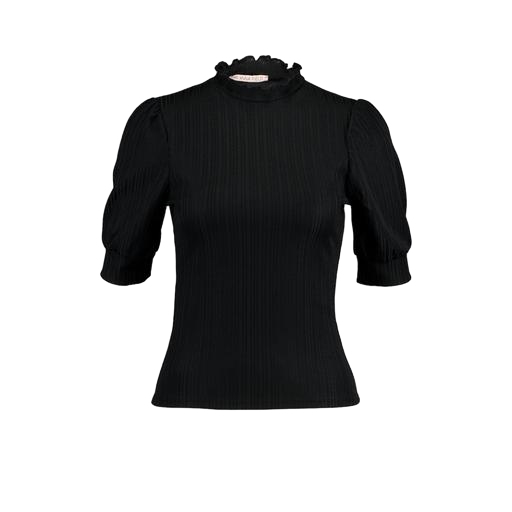
high-neck ribbed-jersey t-shirt, high-neck top, black vanessa bruno athé high-neck ruffled blouse, white background